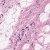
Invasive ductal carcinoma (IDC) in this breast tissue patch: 0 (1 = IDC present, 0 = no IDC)